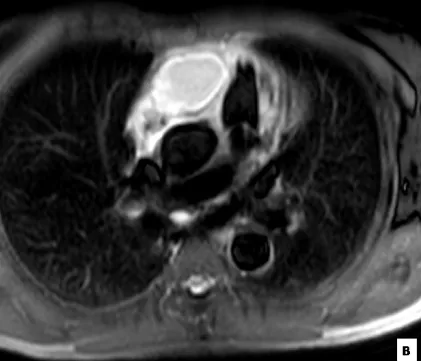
Transverse. Magnetic resonance images of the heart showing a well-defined epicardial cystic lesion with a lobulated outline and thin internal septations.
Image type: radiology (mri)